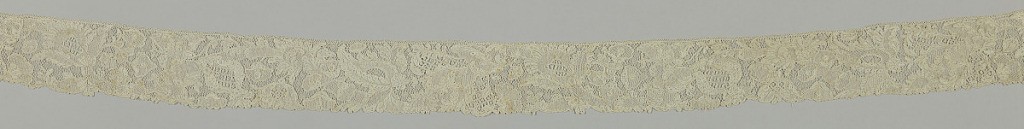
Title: Border
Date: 1700–1750
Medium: linen Technique: needle lace, 6-sided reworked grounds
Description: Band with a curvilinear design of floral and foliated garlands.